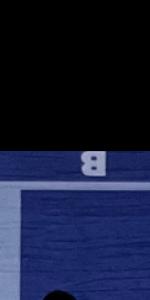
Label: Empty